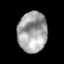
Tissue: prostate
Cell type: T cells
Senescence score: 0.3546
Nuclear area (px): 1161
Mean DAPI intensity: 162.871